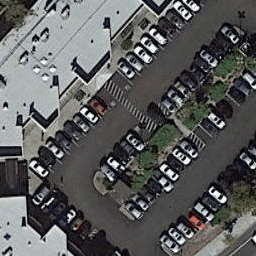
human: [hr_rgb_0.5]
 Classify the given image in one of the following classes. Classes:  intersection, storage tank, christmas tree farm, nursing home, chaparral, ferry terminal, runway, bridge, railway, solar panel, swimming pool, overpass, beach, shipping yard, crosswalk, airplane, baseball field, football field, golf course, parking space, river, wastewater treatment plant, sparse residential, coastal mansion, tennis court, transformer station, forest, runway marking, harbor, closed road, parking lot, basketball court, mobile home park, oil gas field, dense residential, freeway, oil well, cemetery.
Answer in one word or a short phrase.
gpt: parking lot